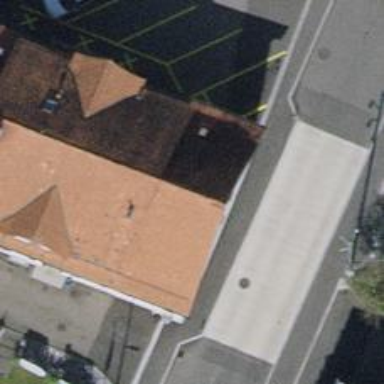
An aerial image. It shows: Restaurant.